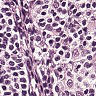
Metastatic tissue present: no